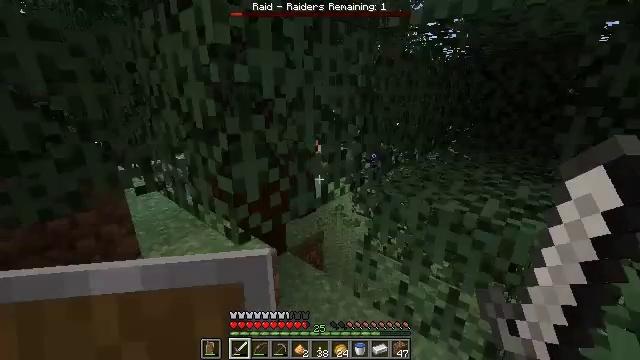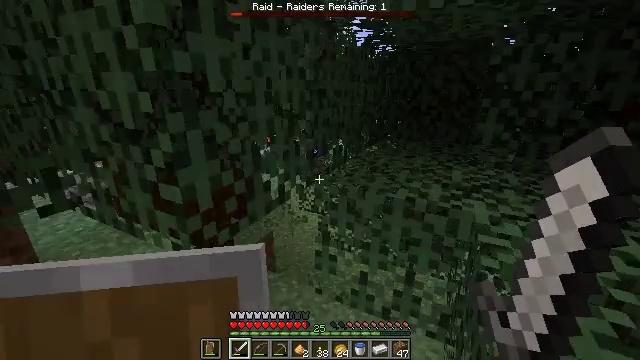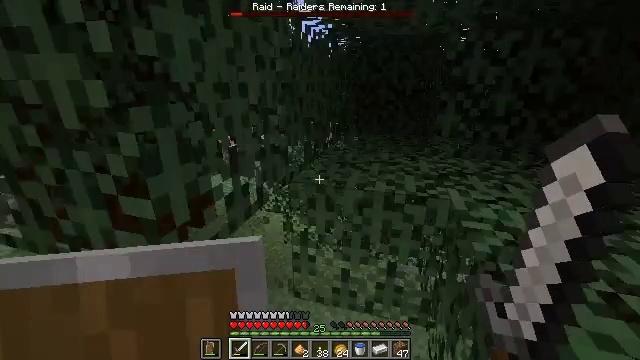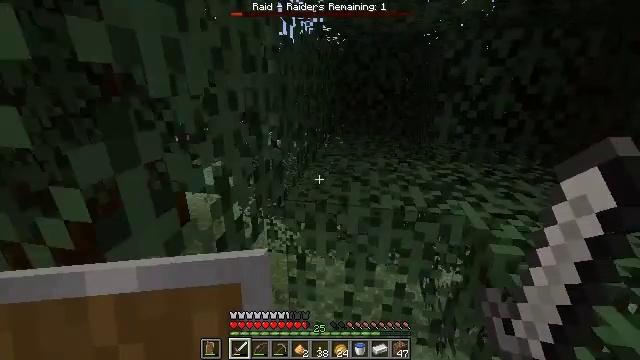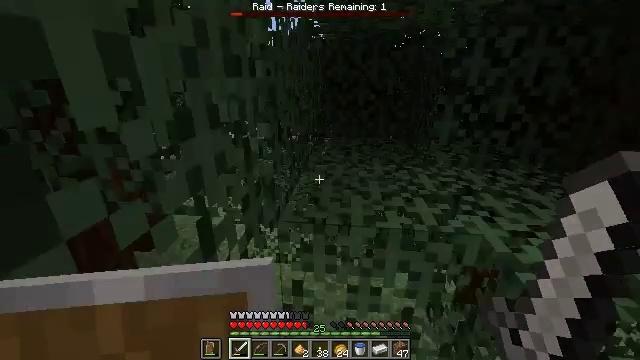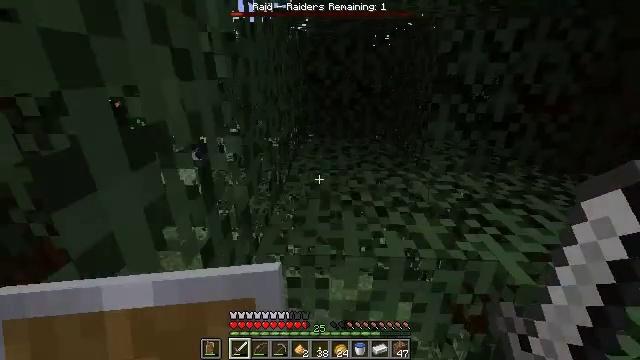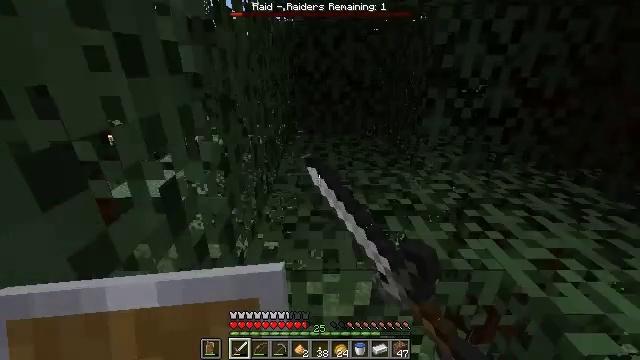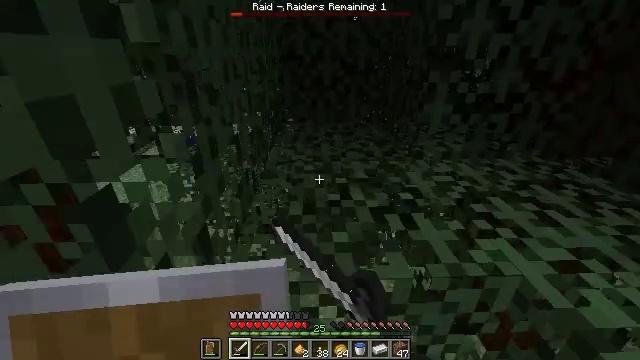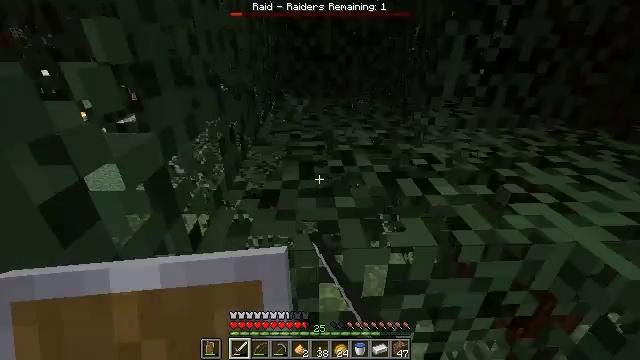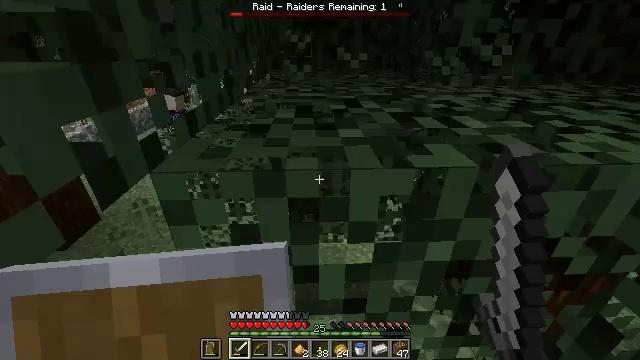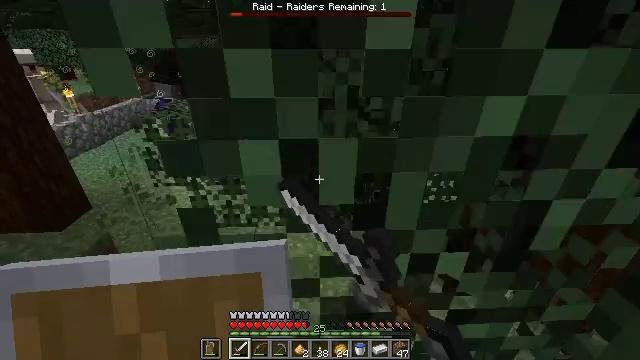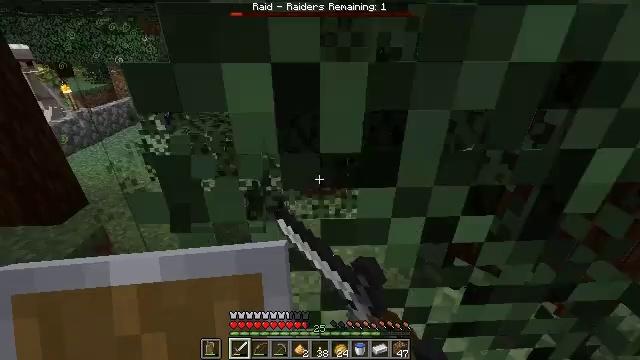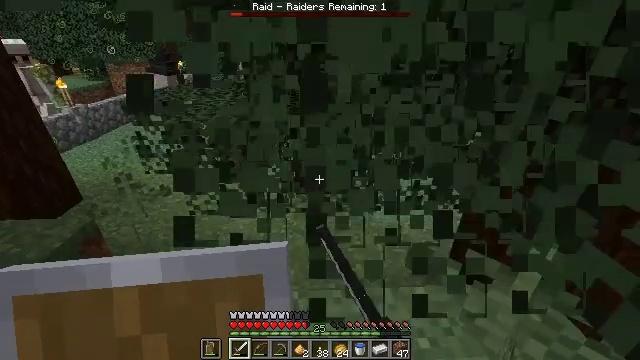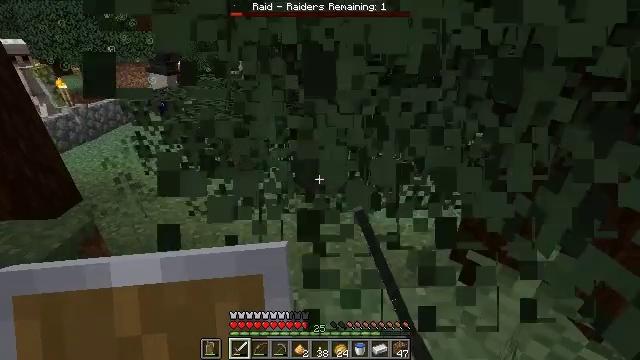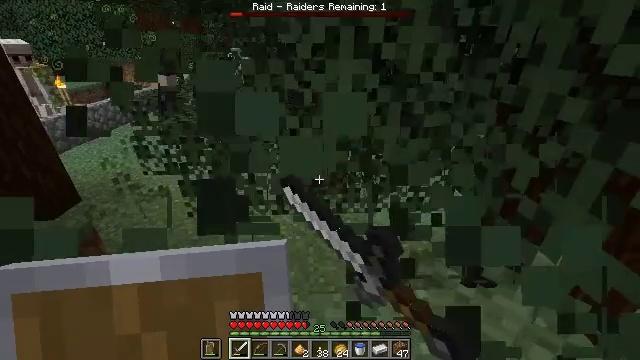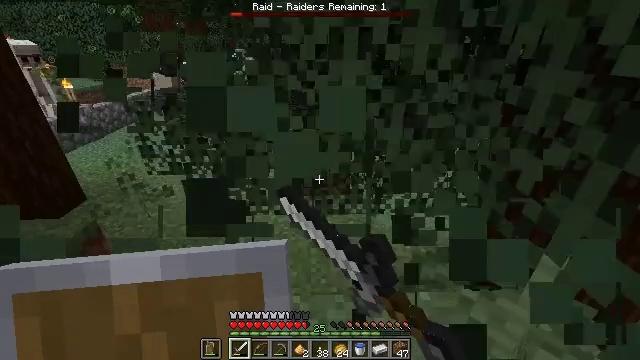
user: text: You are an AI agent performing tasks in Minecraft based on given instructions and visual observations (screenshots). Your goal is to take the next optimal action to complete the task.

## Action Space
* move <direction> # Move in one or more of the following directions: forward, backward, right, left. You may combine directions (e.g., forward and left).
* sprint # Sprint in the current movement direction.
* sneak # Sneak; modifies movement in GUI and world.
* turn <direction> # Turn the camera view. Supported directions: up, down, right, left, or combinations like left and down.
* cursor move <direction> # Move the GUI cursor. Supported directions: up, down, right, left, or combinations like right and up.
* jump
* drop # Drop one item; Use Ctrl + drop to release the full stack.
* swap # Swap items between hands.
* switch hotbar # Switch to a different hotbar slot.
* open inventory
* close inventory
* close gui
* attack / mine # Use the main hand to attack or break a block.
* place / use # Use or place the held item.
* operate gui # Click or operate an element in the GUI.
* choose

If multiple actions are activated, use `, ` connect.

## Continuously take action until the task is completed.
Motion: motion action
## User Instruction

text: Collect spruce leaves for landscaping.
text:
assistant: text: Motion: move forward and move left, turn right
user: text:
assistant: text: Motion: move forward, turn right
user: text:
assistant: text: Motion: move forward, turn right
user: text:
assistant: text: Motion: move forward, turn right
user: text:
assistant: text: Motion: move forward, turn right and down, attack / mine
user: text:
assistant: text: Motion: move forward, turn right and down, attack / mine
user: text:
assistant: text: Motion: turn right and down, attack / mine
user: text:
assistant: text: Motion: turn down, attack / mine
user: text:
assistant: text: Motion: attack / mine
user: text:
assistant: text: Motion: attack / mine
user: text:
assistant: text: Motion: attack / mine
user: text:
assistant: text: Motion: attack / mine
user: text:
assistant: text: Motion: attack / mine
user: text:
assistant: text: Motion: attack / mine
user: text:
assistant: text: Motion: attack / mine
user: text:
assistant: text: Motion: move forward and move left, turn left and up, attack / mine
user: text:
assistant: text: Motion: move forward and move left, turn left and up, attack / mine
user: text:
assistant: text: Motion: no_op